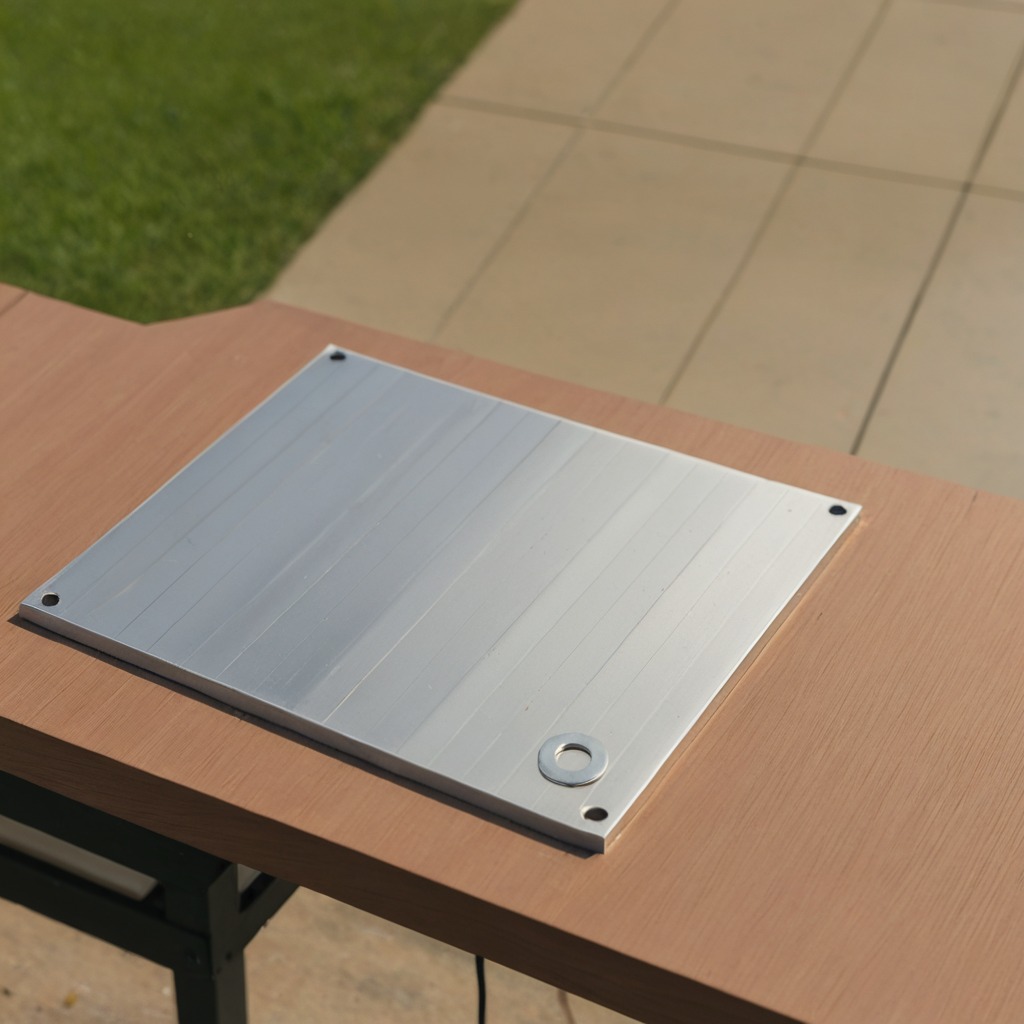
A flat metal washer is lying on the table.